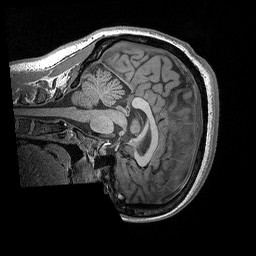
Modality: T1w
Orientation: sagittal
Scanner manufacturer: siemens
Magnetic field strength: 3 T
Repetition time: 2.3 s
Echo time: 0.00298 s